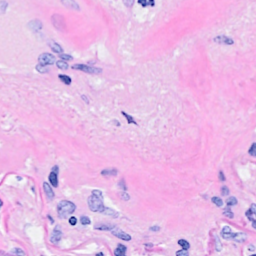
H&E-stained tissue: Breast